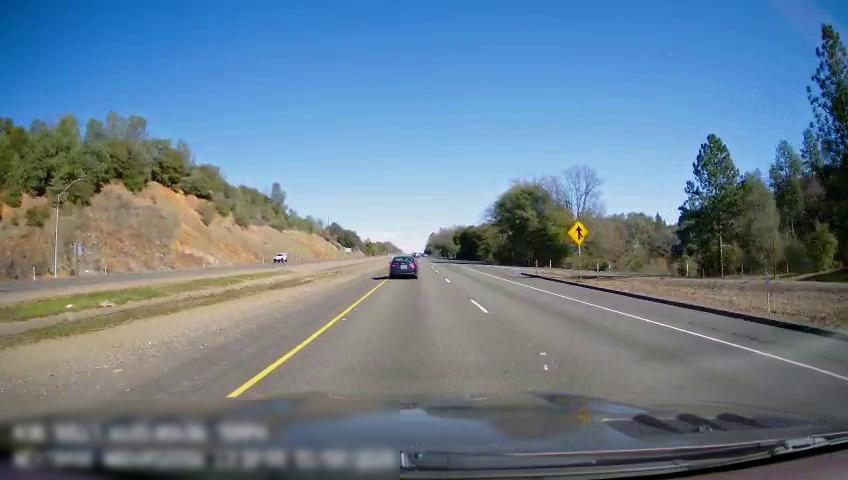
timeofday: Day
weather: Sunny
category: Drivable Space
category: Drivable Space
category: Vehicles | SUV
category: Vehicles | Car
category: Lanes | Current Lane
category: Lanes | Current Lane
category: Lanes | Alternate Lane
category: Lanes | Alternate Lane
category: Traffic | Signs